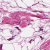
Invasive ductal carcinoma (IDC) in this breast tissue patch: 0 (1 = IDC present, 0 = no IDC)